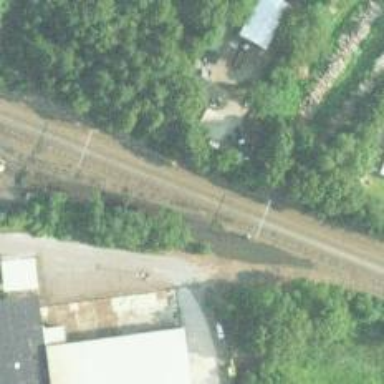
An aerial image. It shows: Railway track with contact lines for electrification.